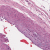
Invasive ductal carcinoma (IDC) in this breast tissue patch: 0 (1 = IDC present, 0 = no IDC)